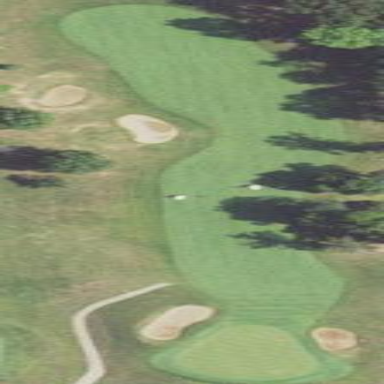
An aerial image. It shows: Grassy area designated as golf fairway.